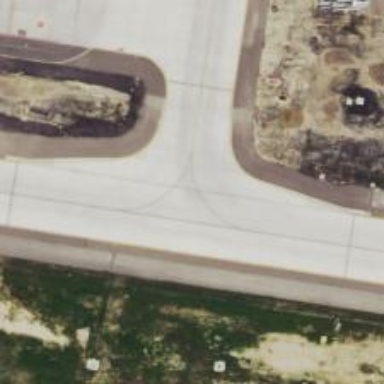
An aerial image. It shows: View of taxiway at the airport.